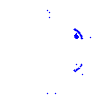
Particle: kaon